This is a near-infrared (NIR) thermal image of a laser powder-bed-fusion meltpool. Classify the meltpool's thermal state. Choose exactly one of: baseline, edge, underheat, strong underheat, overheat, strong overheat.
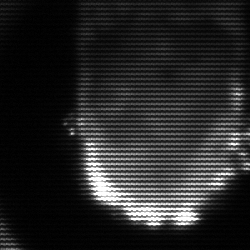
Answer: baseline